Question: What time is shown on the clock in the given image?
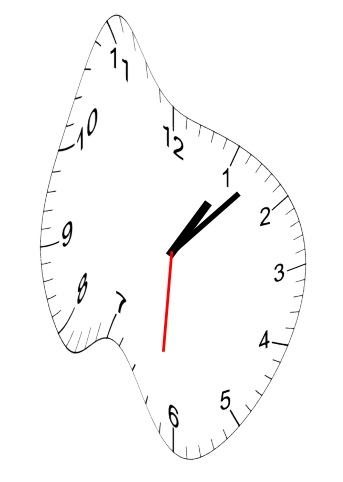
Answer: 01:07:31